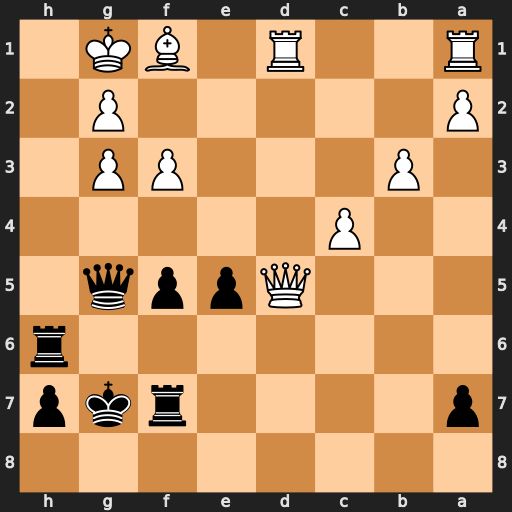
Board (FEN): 8/p4rkp/7r/3Qppq1/2P5/1P3PP1/P5P1/R2R1BK1
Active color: b
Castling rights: -
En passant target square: -
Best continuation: Qe3#